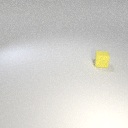
small yellow rubber cube